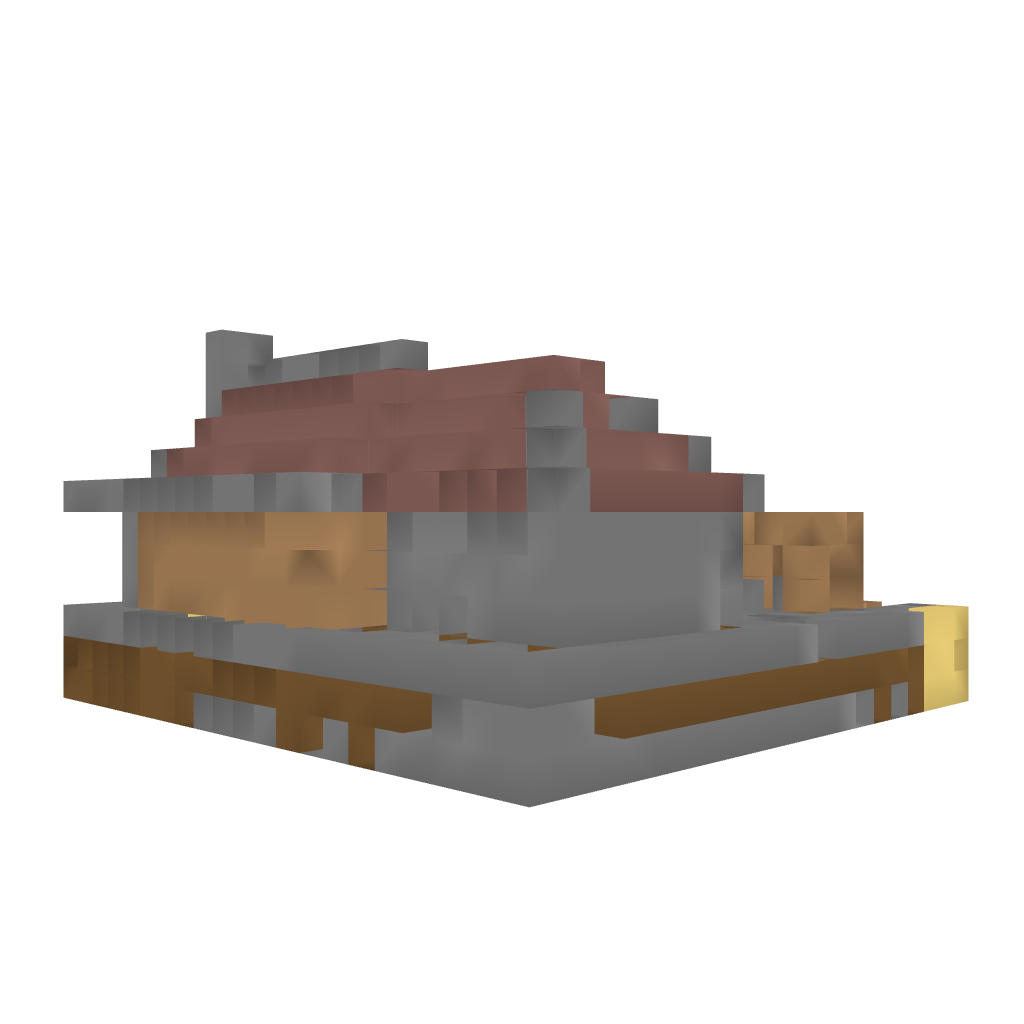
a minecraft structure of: Cozy house 3 block of earth house with roof  house 7 blocks total 10 blocks in height